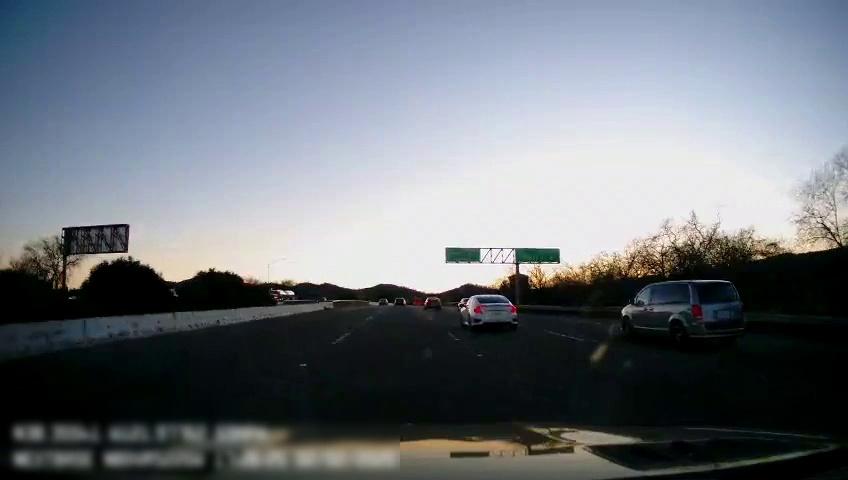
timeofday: Day
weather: Cloudy
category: Drivable Space
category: Vehicles | Van
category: Vehicles | Car
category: Vehicles | Car
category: Vehicles | Car
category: Vehicles | Car
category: Vehicles | Truck
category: Vehicles | Car
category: Lanes | Current Lane
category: Lanes | Current Lane
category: Lanes | Alternate Lane
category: Traffic | Signs
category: Traffic | Signs